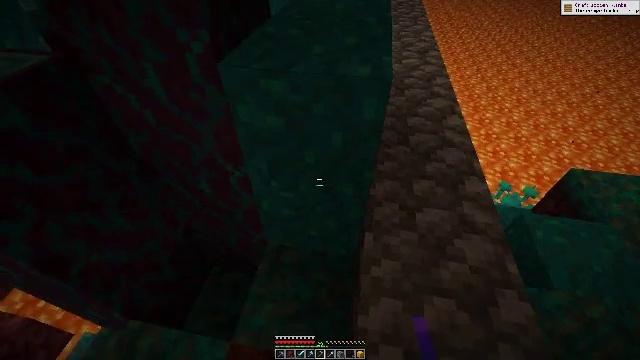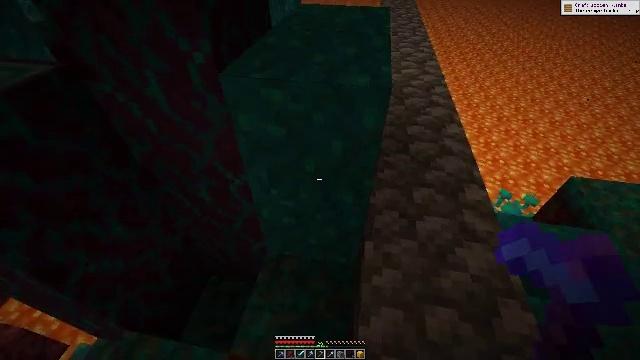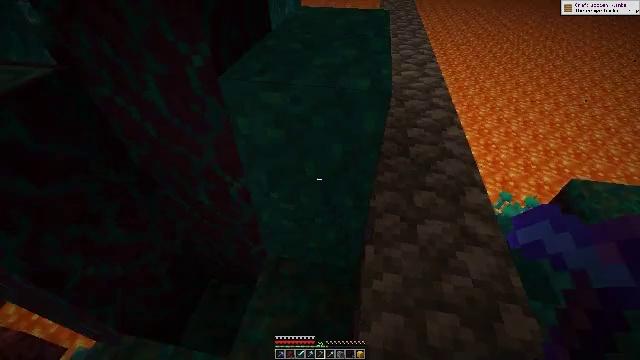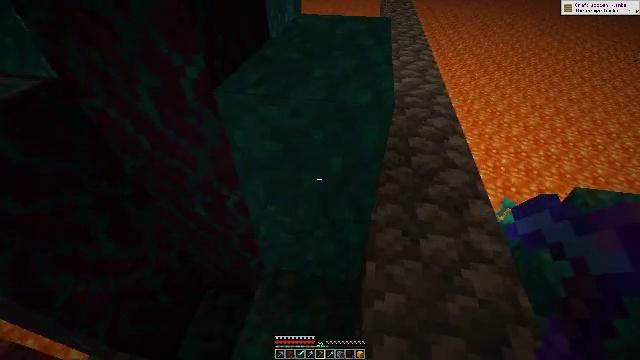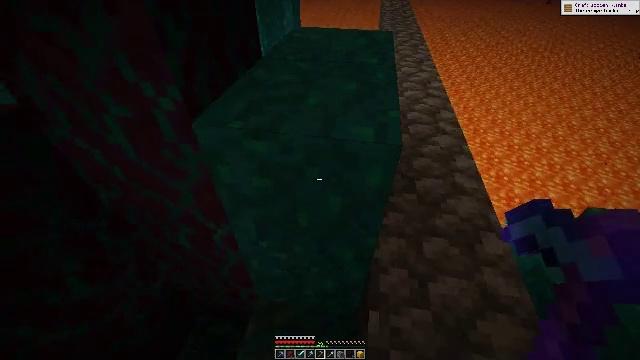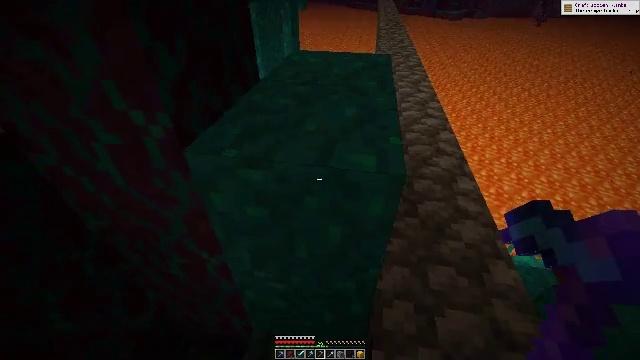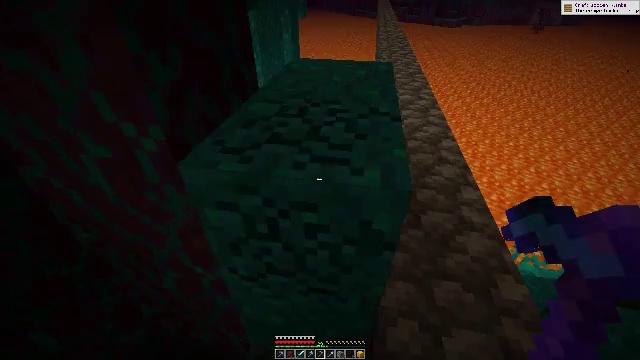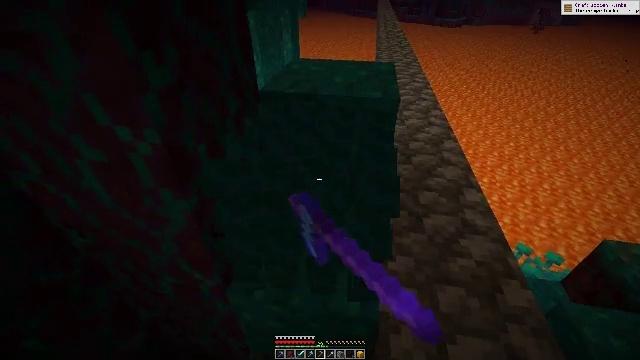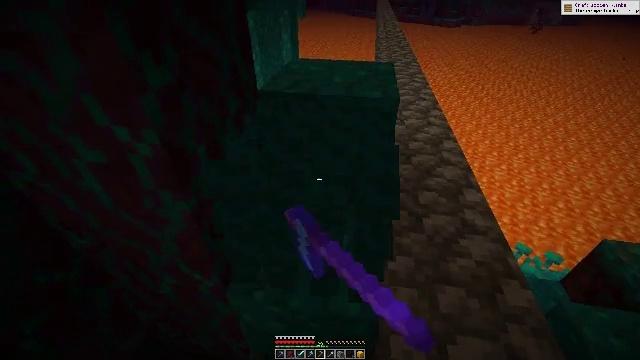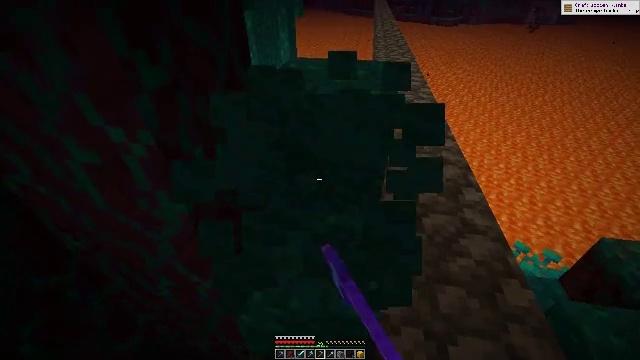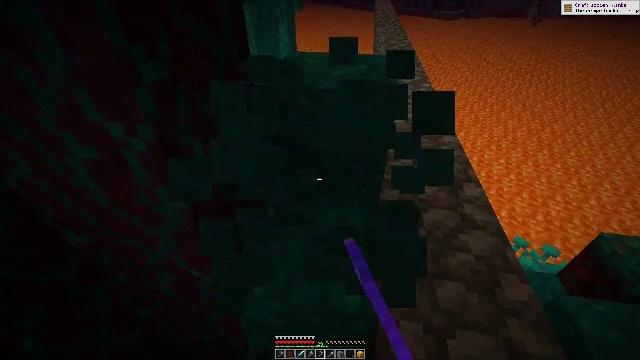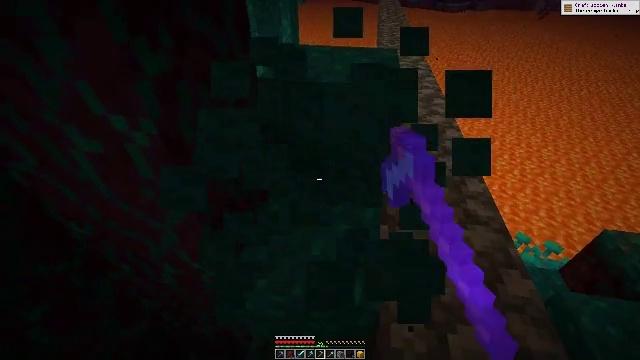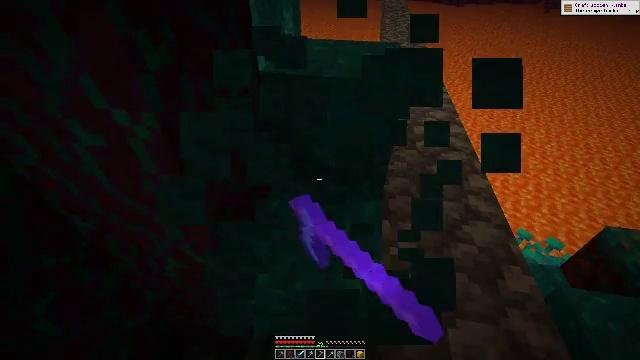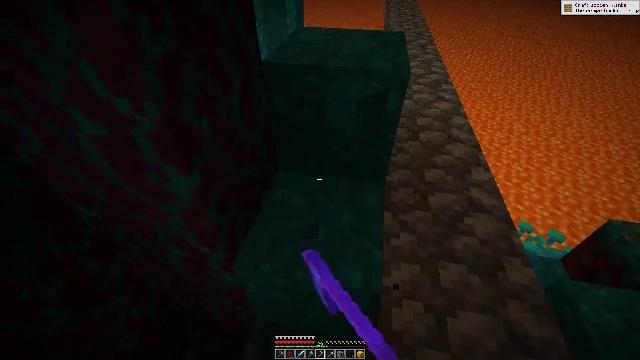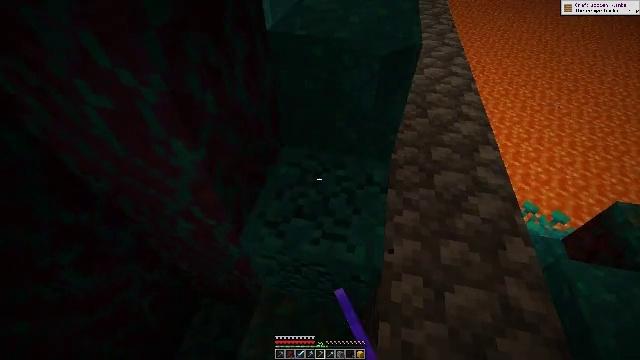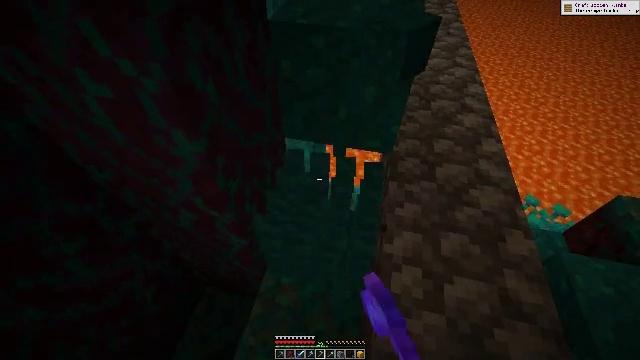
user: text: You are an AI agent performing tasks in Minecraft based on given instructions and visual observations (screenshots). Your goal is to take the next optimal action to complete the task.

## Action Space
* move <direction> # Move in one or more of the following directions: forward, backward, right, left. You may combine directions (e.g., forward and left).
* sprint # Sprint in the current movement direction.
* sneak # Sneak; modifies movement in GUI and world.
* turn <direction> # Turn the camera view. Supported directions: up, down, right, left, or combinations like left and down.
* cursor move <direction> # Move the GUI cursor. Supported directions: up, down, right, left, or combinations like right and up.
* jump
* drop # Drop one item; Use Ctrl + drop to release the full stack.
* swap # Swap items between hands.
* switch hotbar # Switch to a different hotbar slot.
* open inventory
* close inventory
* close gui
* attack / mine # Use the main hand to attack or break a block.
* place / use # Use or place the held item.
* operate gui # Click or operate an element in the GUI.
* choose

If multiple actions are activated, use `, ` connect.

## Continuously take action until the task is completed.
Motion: motion action
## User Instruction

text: Mine warped wart block.
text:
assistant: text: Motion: turn up
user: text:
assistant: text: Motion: move forward
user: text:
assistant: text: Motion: move forward
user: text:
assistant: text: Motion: move forward
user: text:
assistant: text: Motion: turn up
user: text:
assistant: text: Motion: turn up, attack / mine
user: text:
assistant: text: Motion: attack / mine
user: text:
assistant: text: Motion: attack / mine
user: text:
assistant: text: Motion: attack / mine
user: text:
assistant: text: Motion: turn down, attack / mine
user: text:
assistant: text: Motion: turn down, attack / mine
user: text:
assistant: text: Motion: turn down, attack / mine
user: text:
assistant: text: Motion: turn down, attack / mine
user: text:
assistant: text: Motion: turn left and down, attack / mine
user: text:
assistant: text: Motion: turn down, attack / mine
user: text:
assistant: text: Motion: attack / mine
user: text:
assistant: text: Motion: attack / mine
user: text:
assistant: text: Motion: attack / mine
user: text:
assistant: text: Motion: attack / mine
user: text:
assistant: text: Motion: attack / mine
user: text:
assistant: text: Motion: move right, attack / mine
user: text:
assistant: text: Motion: move forward and move right, attack / mine
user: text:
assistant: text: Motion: move forward and move right, attack / mine
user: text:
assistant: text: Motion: move forward, turn left, attack / mine
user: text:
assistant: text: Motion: move forward, turn left and up
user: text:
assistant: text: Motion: move forward, turn left and up
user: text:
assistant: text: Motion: turn left and up
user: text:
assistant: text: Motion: turn left and up
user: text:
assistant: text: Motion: turn left and up
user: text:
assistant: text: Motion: move forward, turn left